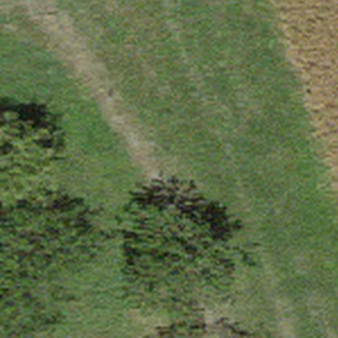
Label: other